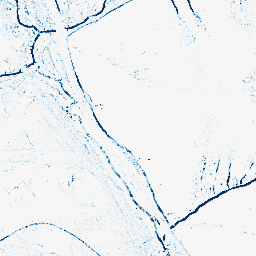
Category: morphological
Decomposition family: morphological_square
Decomposition parameters: operation: closing
size: 3
Upsampling method: bspline
Upsampling parameters: scale: 8
Upsampling scale: 8